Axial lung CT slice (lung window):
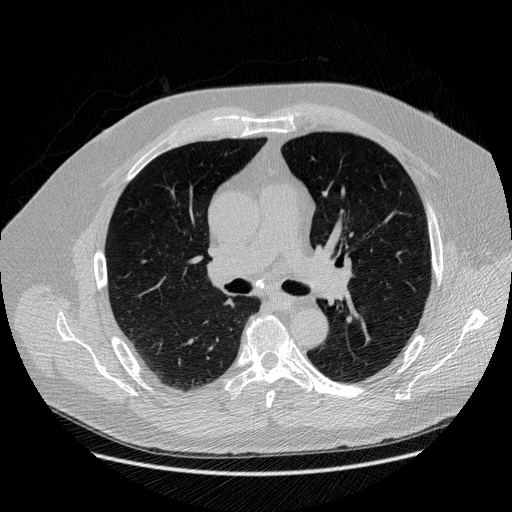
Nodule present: no